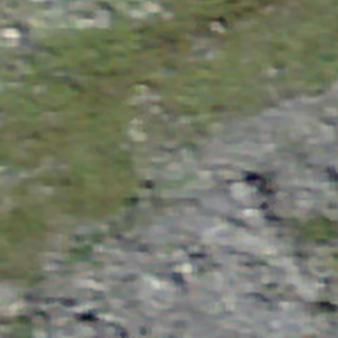
Label: other